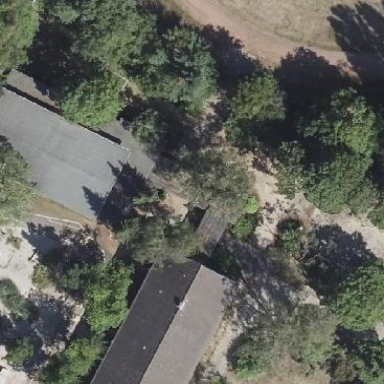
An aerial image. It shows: View of roof of building.